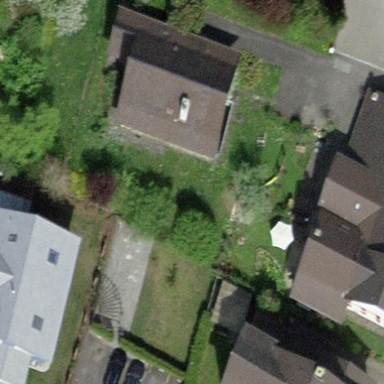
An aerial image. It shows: Simple house.